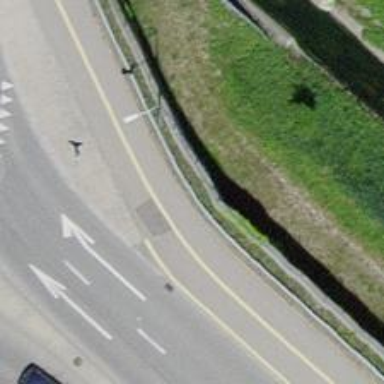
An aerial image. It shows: Guard rail.